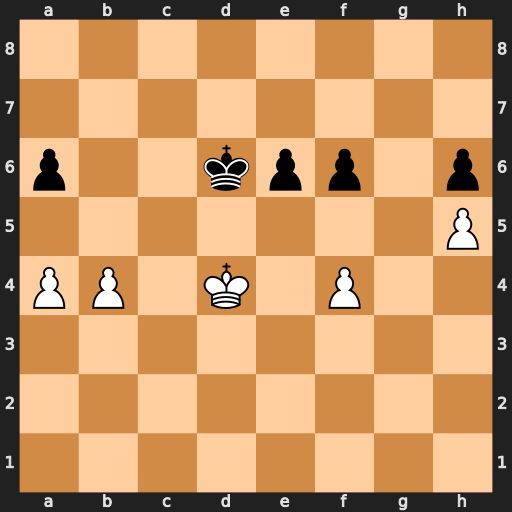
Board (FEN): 8/8/p2kpp1p/7P/PP1K1P2/8/8/8
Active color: w
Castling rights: -
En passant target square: -
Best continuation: b5 a5 Kc4